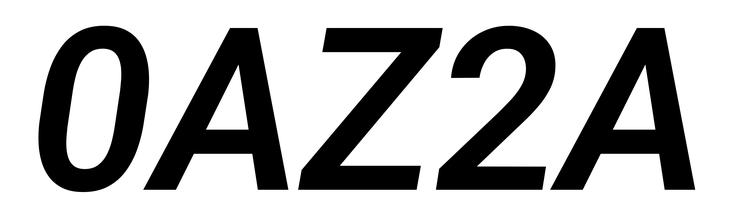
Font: Roboto-Italic_SemiBold_Italic